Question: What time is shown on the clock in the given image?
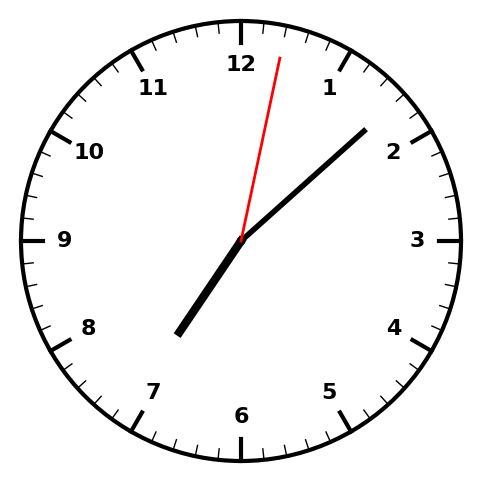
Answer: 07:08:02